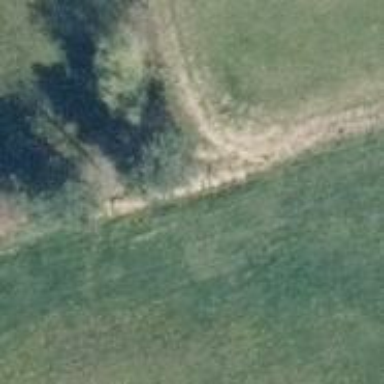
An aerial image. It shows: Grassy path.